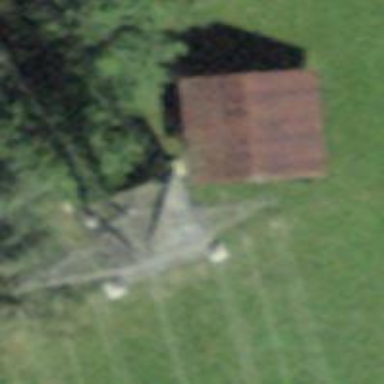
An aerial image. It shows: Power tower.